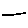
Label: line